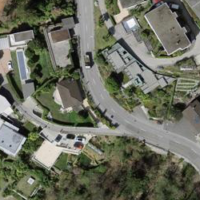
EUNIS habitat code: 55
Species observed at this site:
Coccothraustes coccothraustes
Anacridium aegyptium
Passer italiae
Fringilla montifringilla
Columba palumbus
Acanthus mollis